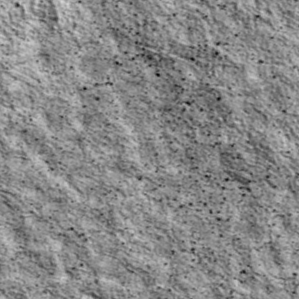
Label: non_frost